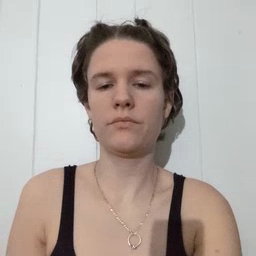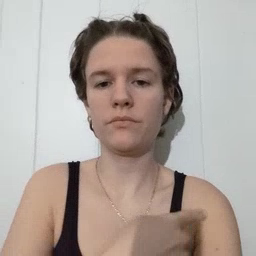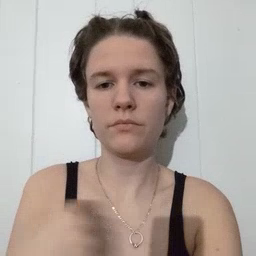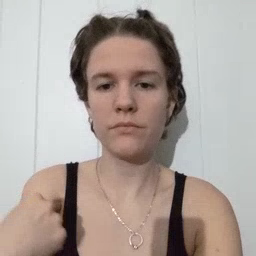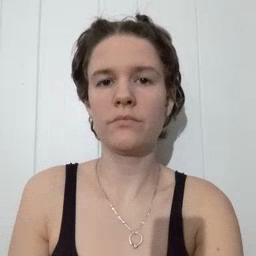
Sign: weus